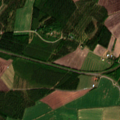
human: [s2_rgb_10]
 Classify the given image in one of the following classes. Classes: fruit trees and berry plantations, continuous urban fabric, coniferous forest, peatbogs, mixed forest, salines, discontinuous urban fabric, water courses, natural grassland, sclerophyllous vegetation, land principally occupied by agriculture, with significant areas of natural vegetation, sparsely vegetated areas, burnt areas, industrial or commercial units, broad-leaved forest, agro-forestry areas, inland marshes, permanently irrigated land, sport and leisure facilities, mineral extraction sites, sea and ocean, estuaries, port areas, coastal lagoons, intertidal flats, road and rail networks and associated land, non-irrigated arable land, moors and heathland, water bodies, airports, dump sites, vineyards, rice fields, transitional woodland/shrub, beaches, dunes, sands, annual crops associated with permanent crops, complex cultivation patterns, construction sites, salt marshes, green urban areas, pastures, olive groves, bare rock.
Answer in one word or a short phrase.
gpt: non-irrigated arable land, land principally occupied by agriculture, with significant areas of natural vegetation, coniferous forest, mixed forest